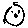
Label: smiley face